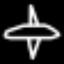
Label: airplane